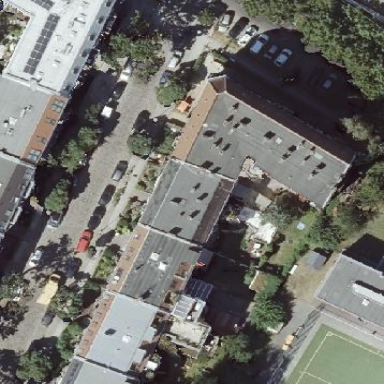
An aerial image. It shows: Apartment building with double saltbox roof shape.